Question: Some users have been reporting border alignment issues on some android components such as the alert popup or the editTexts. This is happening on the Samsung Galaxy Apollo (200x400) and the HTC Pro Touch (480x640) devices. I cannot replicate that because i don't own those devices and in the Samsung Galaxy S and emulator everything looks just right.
I think that the problem is the dpi or resolution of the device (because the edittext background is a single .9.png so image should look ok); however I am not sure if the tag is the solution. Also, application was developed using Api 3 (v1.5) and was not yet supported, nor the screen-size resource qualifier.
The style used for the alerts and editText is the phone default. Could the problem be something related with the theme applied to the phone by the user?
Thanks in advance!, I show some images given to me showing the problem:

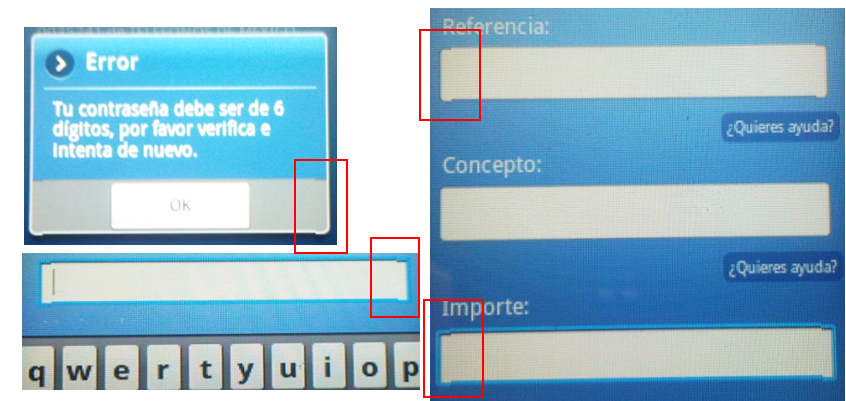
Answer: Well it really was the resolution/density. I managed to create an emulator with the WQVGA density (which needed > Android 1.6) and replicate the error.
The solution is seen on the section of the Android Developers webpage: <URL>. So a newer version of the API is needed in the project but it still holds support for the 1.5 version.
Thanks.